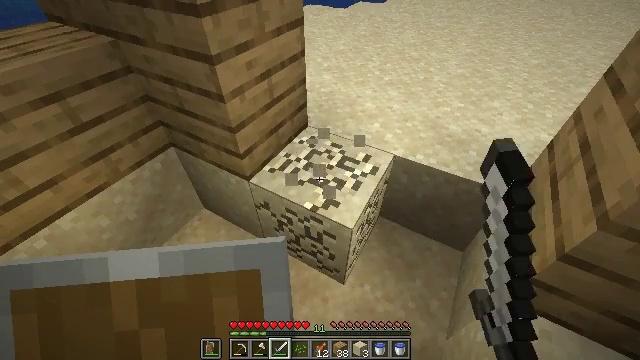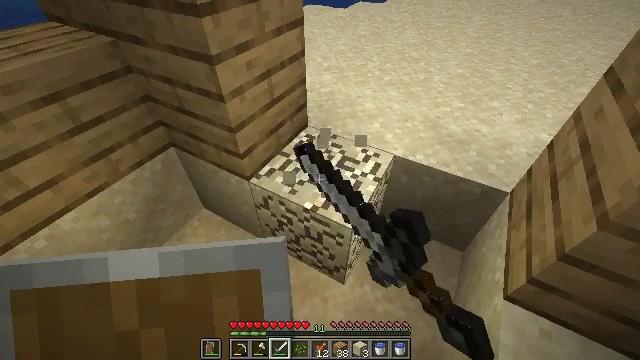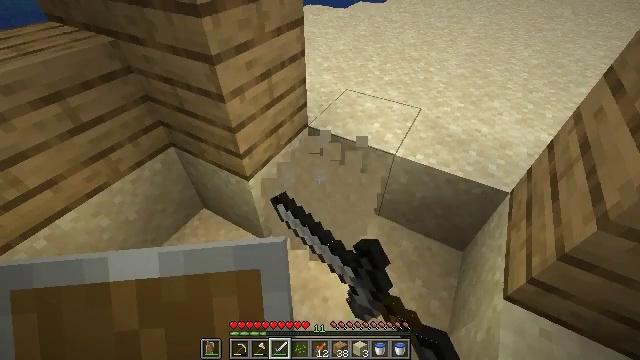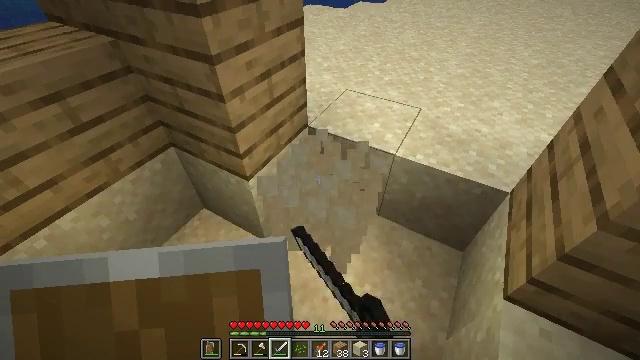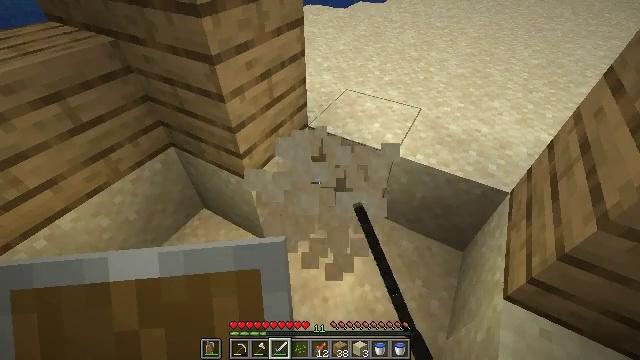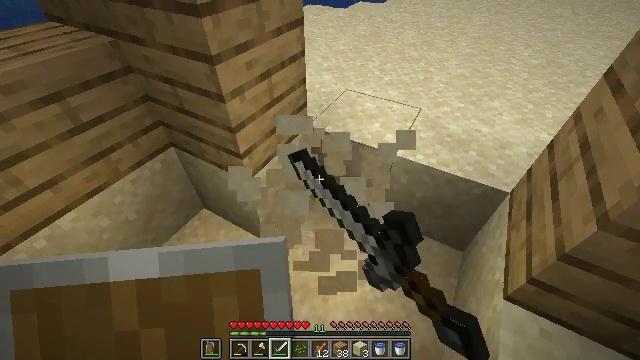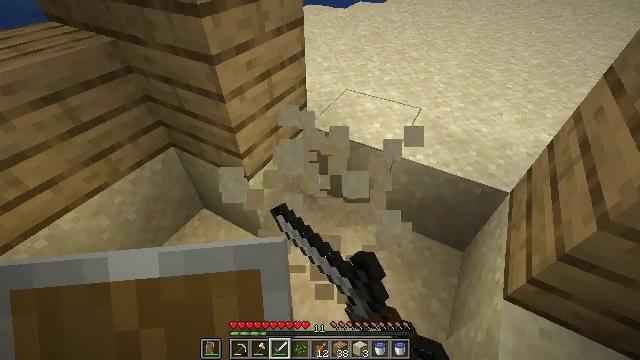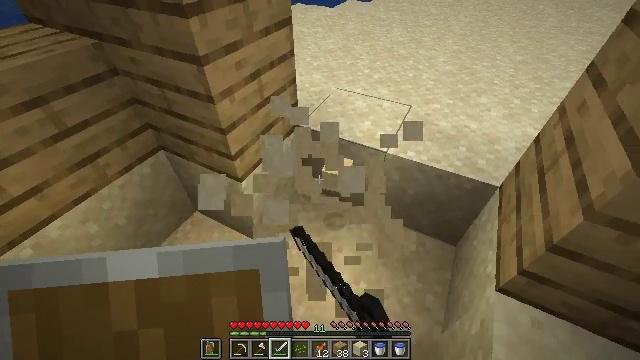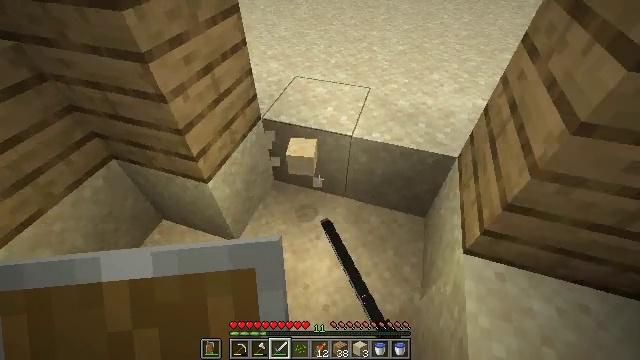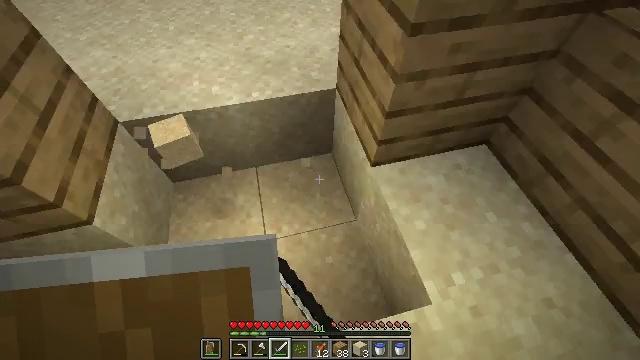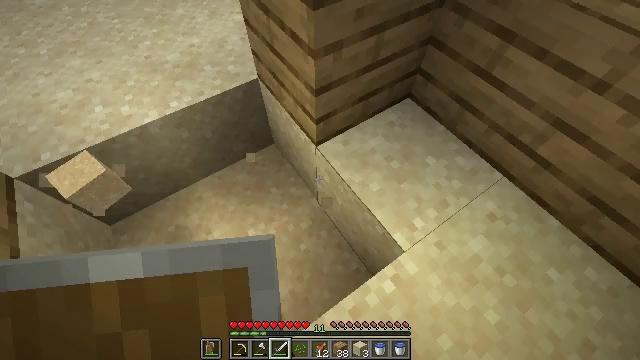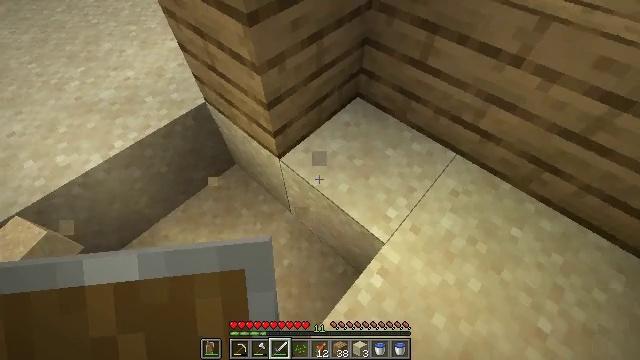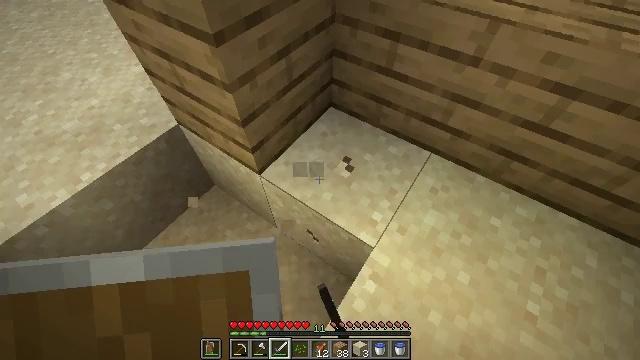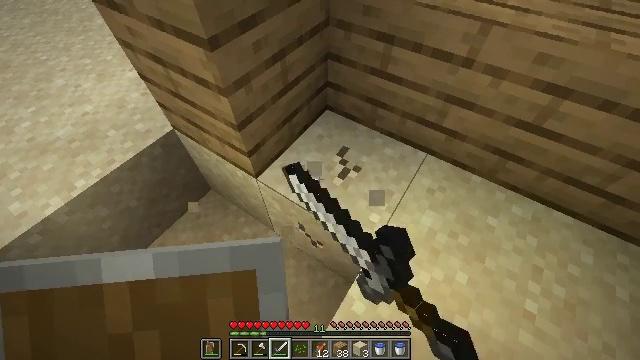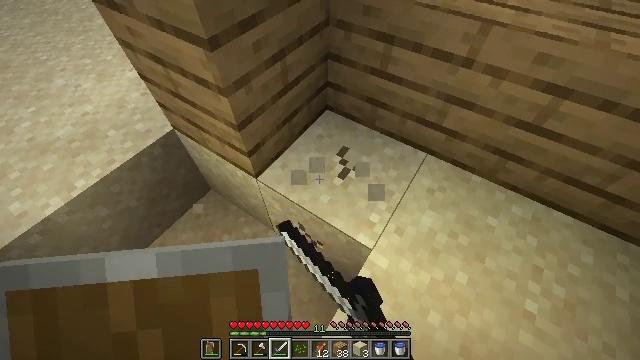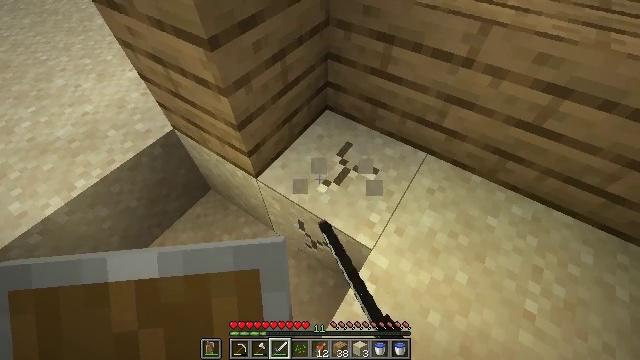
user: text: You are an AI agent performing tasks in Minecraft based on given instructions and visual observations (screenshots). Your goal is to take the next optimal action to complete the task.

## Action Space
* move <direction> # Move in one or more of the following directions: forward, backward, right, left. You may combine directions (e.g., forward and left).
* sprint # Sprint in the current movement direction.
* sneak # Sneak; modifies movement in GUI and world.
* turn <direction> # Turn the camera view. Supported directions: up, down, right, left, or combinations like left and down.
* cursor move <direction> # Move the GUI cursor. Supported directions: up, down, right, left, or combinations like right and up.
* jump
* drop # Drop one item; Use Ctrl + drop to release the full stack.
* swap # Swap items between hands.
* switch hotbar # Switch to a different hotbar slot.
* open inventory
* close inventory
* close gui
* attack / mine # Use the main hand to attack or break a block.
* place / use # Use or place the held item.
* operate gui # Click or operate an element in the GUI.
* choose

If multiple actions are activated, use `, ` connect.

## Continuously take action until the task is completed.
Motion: motion action
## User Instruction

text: Break the sand block.
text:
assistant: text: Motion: attack / mine
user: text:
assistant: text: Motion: attack / mine
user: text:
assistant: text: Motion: attack / mine
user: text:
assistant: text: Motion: attack / mine
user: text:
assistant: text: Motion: attack / mine
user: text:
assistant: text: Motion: attack / mine
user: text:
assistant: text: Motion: turn right, attack / mine
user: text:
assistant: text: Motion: turn right and down, attack / mine
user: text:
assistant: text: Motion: turn right and down, attack / mine
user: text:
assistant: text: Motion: turn right and down, attack / mine
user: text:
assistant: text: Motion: turn right and up, attack / mine
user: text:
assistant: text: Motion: turn right and up, attack / mine
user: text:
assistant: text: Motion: turn right, attack / mine
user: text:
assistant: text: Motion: attack / mine
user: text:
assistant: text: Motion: attack / mine
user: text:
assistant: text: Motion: attack / mine
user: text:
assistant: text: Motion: attack / mine
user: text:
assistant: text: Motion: attack / mine
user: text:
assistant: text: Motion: attack / mine
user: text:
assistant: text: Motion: attack / mine
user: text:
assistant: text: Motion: attack / mine
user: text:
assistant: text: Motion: attack / mine
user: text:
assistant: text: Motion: attack / mine
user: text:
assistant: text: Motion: attack / mine
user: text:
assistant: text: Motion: attack / mine
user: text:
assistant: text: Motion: turn right and up, attack / mine
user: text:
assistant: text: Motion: turn right and up, attack / mine
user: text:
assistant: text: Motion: turn right and up, attack / mine
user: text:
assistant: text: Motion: turn right, attack / mine
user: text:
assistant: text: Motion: turn right, attack / mine